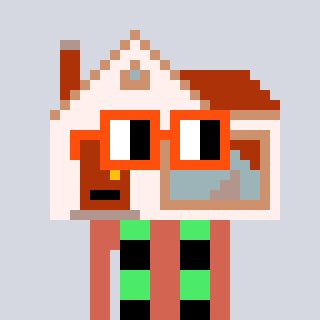
a pixel art character with square orange glasses, a house-shaped head and a peachy-colored body on a cool background